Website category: sports
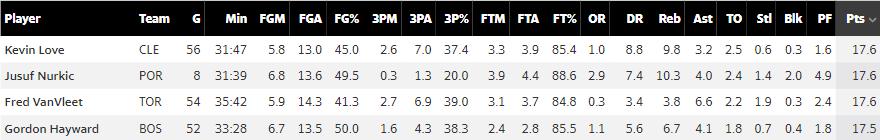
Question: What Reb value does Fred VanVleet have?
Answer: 3.8

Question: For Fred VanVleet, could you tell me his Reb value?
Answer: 3.8

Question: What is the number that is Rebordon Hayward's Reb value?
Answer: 6.7

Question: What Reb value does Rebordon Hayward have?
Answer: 6.7

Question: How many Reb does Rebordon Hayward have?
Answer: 6.7

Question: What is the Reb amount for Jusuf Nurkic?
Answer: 10.3

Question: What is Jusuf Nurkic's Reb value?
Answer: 10.3

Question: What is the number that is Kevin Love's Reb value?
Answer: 9.8

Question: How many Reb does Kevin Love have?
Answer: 9.8

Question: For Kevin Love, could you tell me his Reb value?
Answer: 9.8

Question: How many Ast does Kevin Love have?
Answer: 3.2

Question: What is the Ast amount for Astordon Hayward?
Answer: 4.1

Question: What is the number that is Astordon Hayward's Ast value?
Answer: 4.1

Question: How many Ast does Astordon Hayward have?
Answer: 4.1

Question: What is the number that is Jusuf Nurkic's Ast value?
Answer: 4.0

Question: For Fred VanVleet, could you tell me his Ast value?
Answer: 6.6

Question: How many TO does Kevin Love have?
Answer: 2.5

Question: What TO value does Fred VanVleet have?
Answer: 2.2

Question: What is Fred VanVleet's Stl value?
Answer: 1.9

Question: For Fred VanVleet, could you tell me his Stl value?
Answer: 1.9

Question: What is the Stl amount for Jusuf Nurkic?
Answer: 1.4

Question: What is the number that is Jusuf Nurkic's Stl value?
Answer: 1.4

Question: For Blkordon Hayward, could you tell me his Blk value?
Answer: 0.4

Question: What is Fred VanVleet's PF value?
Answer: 2.4

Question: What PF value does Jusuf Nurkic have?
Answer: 4.9

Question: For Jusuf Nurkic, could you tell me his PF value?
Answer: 4.9

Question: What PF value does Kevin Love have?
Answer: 1.6

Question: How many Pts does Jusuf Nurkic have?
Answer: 17.6

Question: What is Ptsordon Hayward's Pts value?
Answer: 17.5

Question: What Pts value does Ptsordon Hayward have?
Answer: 17.5